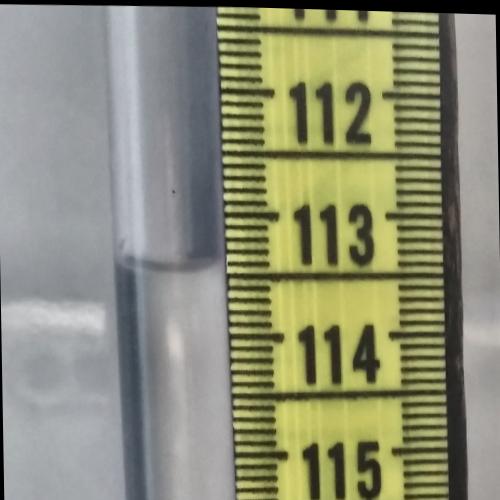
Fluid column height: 113.4 cm